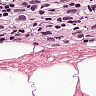
Metastatic tissue present: yes